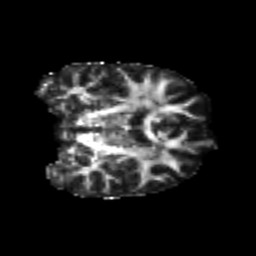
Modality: FA
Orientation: coronal
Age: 24
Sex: female
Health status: healthy
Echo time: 0.074 s